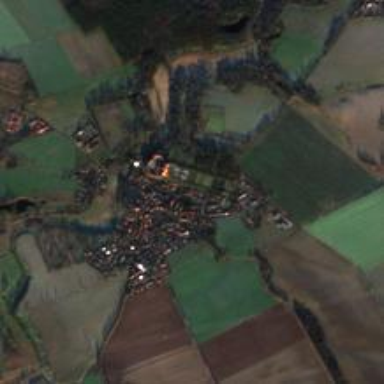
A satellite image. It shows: Village.